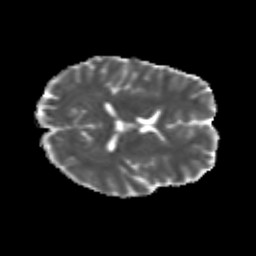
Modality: MD
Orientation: axial
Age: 25
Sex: male
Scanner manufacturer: siemens
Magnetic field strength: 3 T
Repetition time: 3.5 s
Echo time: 0.113 s